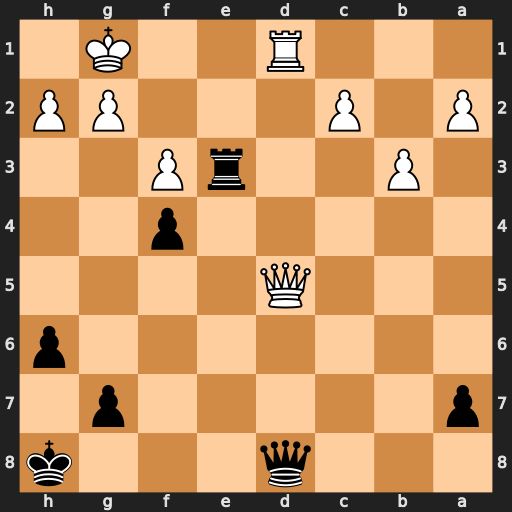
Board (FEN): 3q3k/p5p1/7p/3Q4/5p2/1P2rP2/P1P3PP/3R2K1
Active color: b
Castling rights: -
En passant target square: -
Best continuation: Re1+ Rxe1 Qxd5